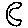
Label: moon